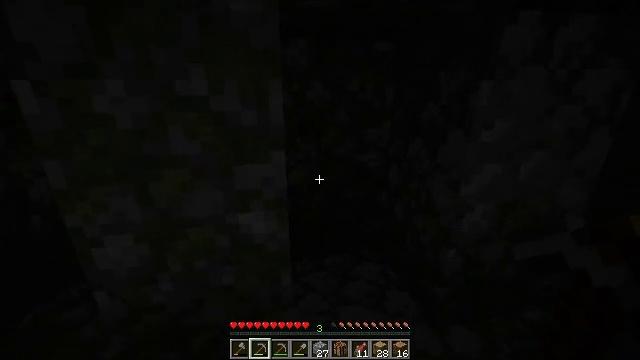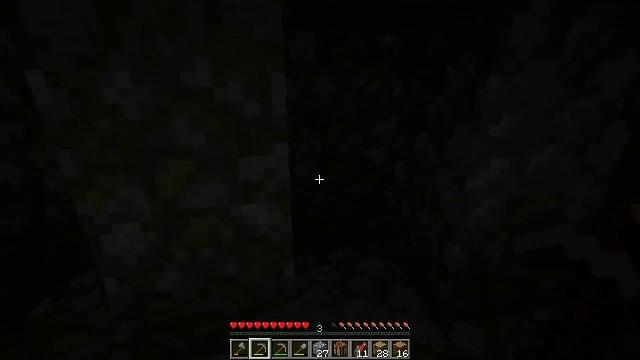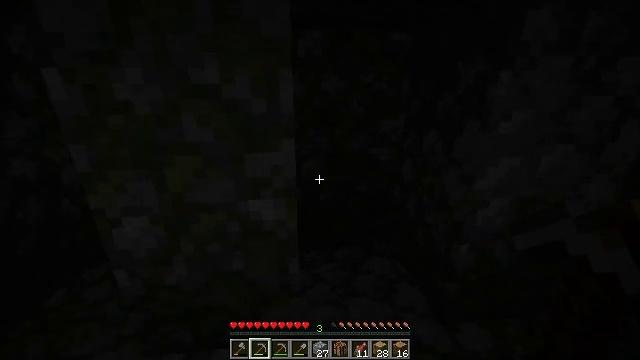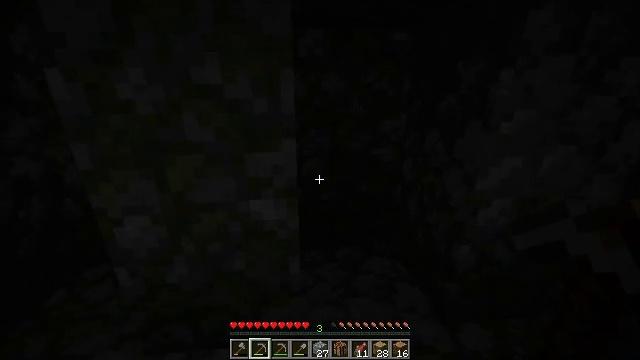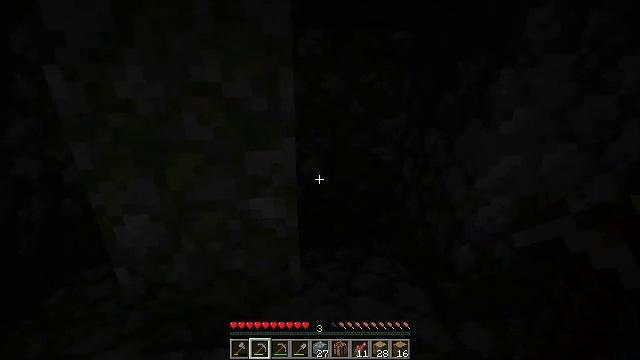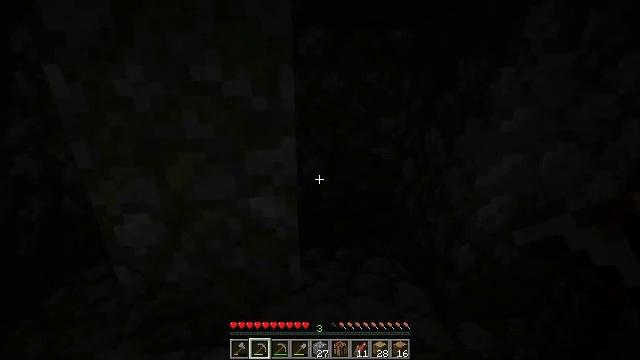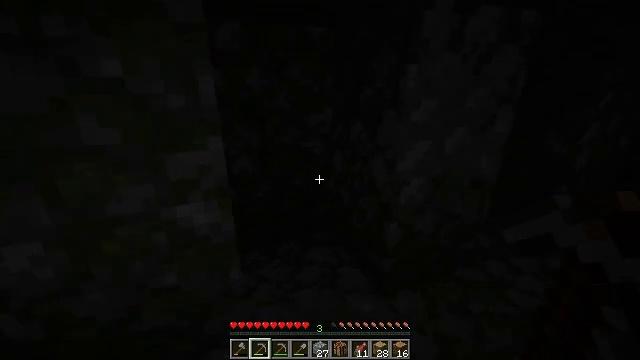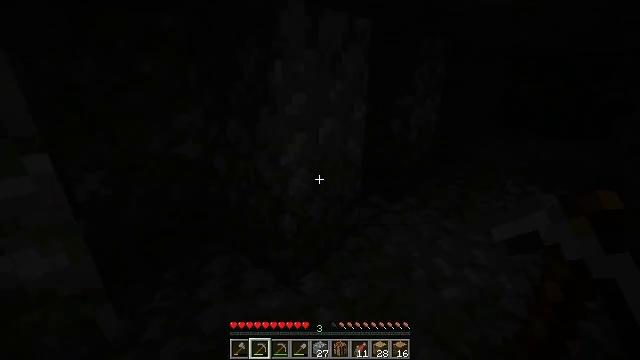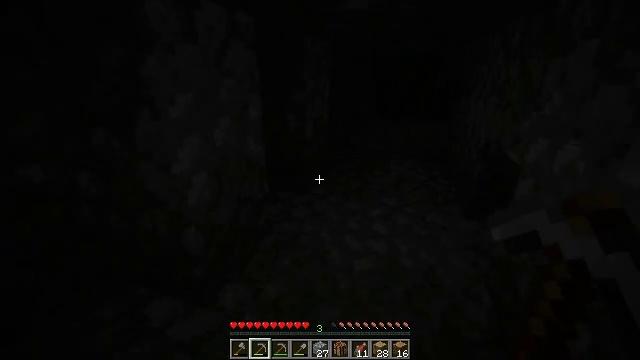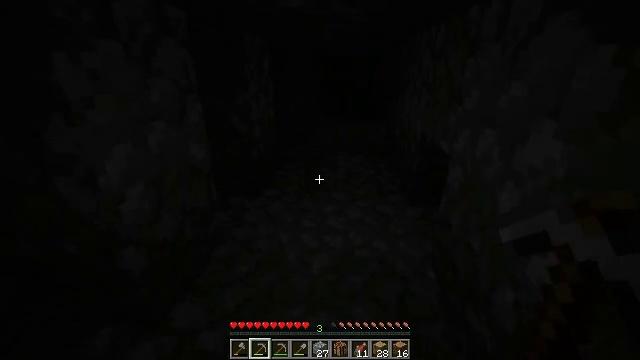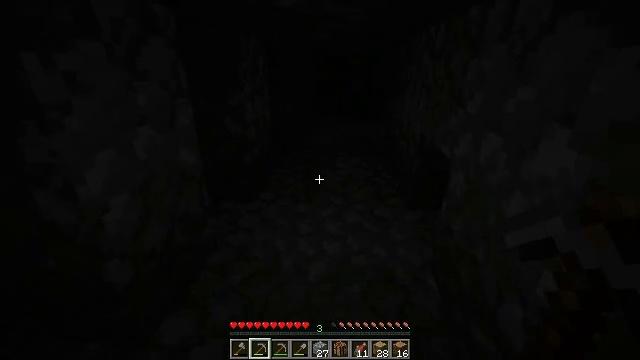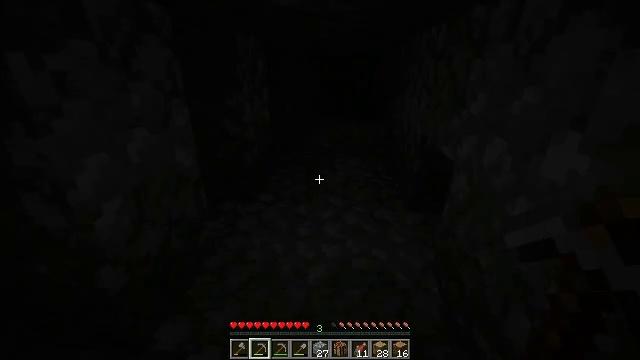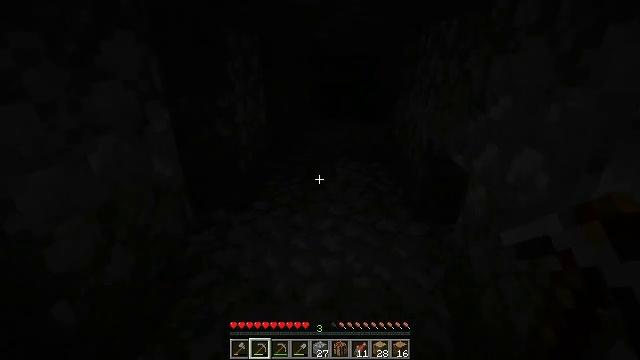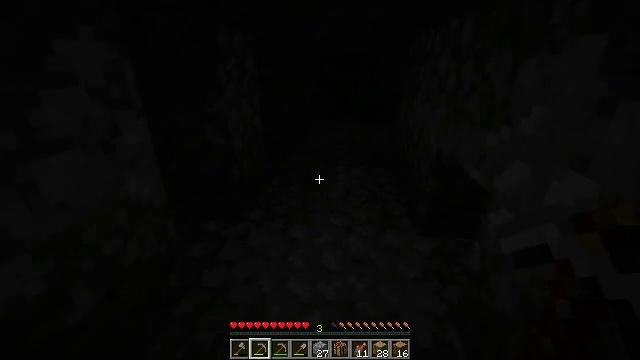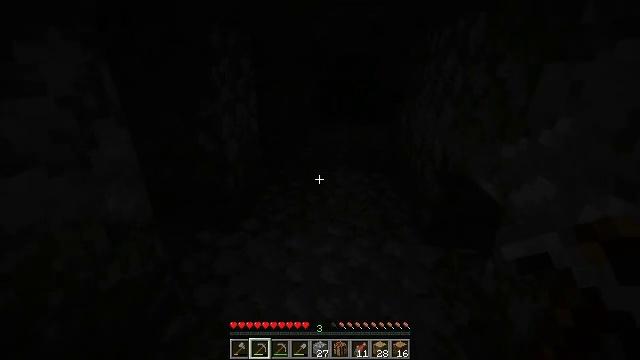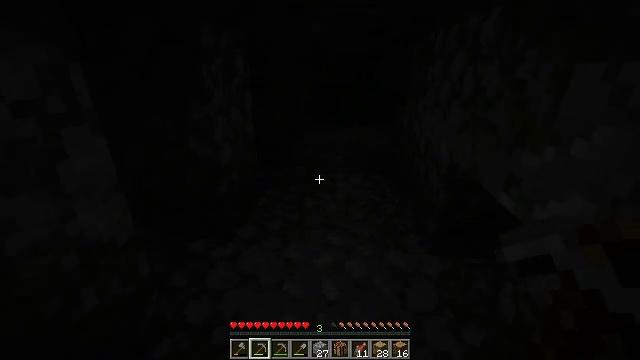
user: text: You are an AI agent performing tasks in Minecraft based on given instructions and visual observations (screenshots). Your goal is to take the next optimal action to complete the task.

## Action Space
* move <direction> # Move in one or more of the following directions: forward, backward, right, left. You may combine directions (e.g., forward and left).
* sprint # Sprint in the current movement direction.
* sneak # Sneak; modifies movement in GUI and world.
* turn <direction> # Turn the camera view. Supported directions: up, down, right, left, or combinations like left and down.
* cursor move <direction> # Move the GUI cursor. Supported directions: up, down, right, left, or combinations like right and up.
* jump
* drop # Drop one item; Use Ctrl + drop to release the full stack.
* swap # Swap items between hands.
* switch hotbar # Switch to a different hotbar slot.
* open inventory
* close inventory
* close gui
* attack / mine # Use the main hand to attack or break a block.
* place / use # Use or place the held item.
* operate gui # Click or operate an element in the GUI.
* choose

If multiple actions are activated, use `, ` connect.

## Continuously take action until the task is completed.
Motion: motion action
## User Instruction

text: Gather mossy cobblestone from a dungeon or ruin.
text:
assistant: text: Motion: turn left
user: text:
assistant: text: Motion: turn left
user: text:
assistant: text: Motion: no_op
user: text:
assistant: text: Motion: no_op
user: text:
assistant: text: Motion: no_op
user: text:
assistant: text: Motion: turn right
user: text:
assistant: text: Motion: turn right
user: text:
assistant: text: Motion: turn right
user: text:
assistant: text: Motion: turn right
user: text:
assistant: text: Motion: move forward
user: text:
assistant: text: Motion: move forward
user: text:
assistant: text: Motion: move forward
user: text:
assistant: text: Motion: move forward
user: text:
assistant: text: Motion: move forward
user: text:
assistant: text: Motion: no_op
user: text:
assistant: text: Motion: turn right
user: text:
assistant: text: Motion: turn right and down
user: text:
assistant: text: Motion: turn right and down
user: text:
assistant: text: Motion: turn right and down
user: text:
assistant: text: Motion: turn right and down
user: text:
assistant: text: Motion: turn right and down
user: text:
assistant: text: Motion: turn right
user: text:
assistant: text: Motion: no_op
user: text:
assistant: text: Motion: no_op
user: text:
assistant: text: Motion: turn left and up
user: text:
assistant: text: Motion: turn left and up
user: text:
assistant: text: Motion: turn left and up
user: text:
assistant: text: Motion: turn left and up
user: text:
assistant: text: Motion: turn left and up
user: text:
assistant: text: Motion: move back, turn right and up